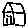
Label: house